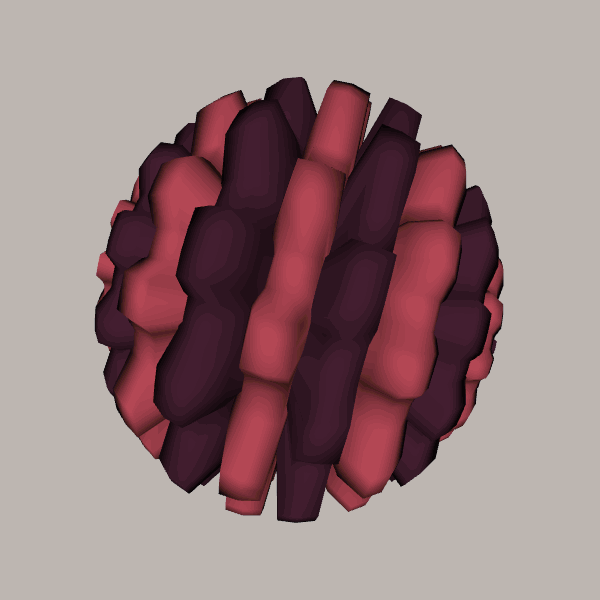
Background: light